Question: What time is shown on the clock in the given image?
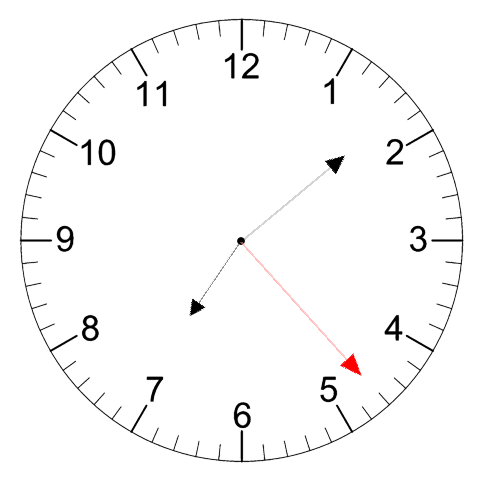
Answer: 07:08:23